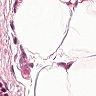
Metastatic tissue present: no